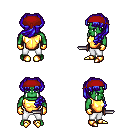
a pixel art fantasy rpg character, male body template, orc, green skin, gold chest armor, white pants, blue princess hairstyle, red bandana, gold gloves, gold boots, dagger, four views (front, back, left, right), 2x2 character sprite sheet, small pixel art, hard edges, no anti-aliasing